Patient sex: F
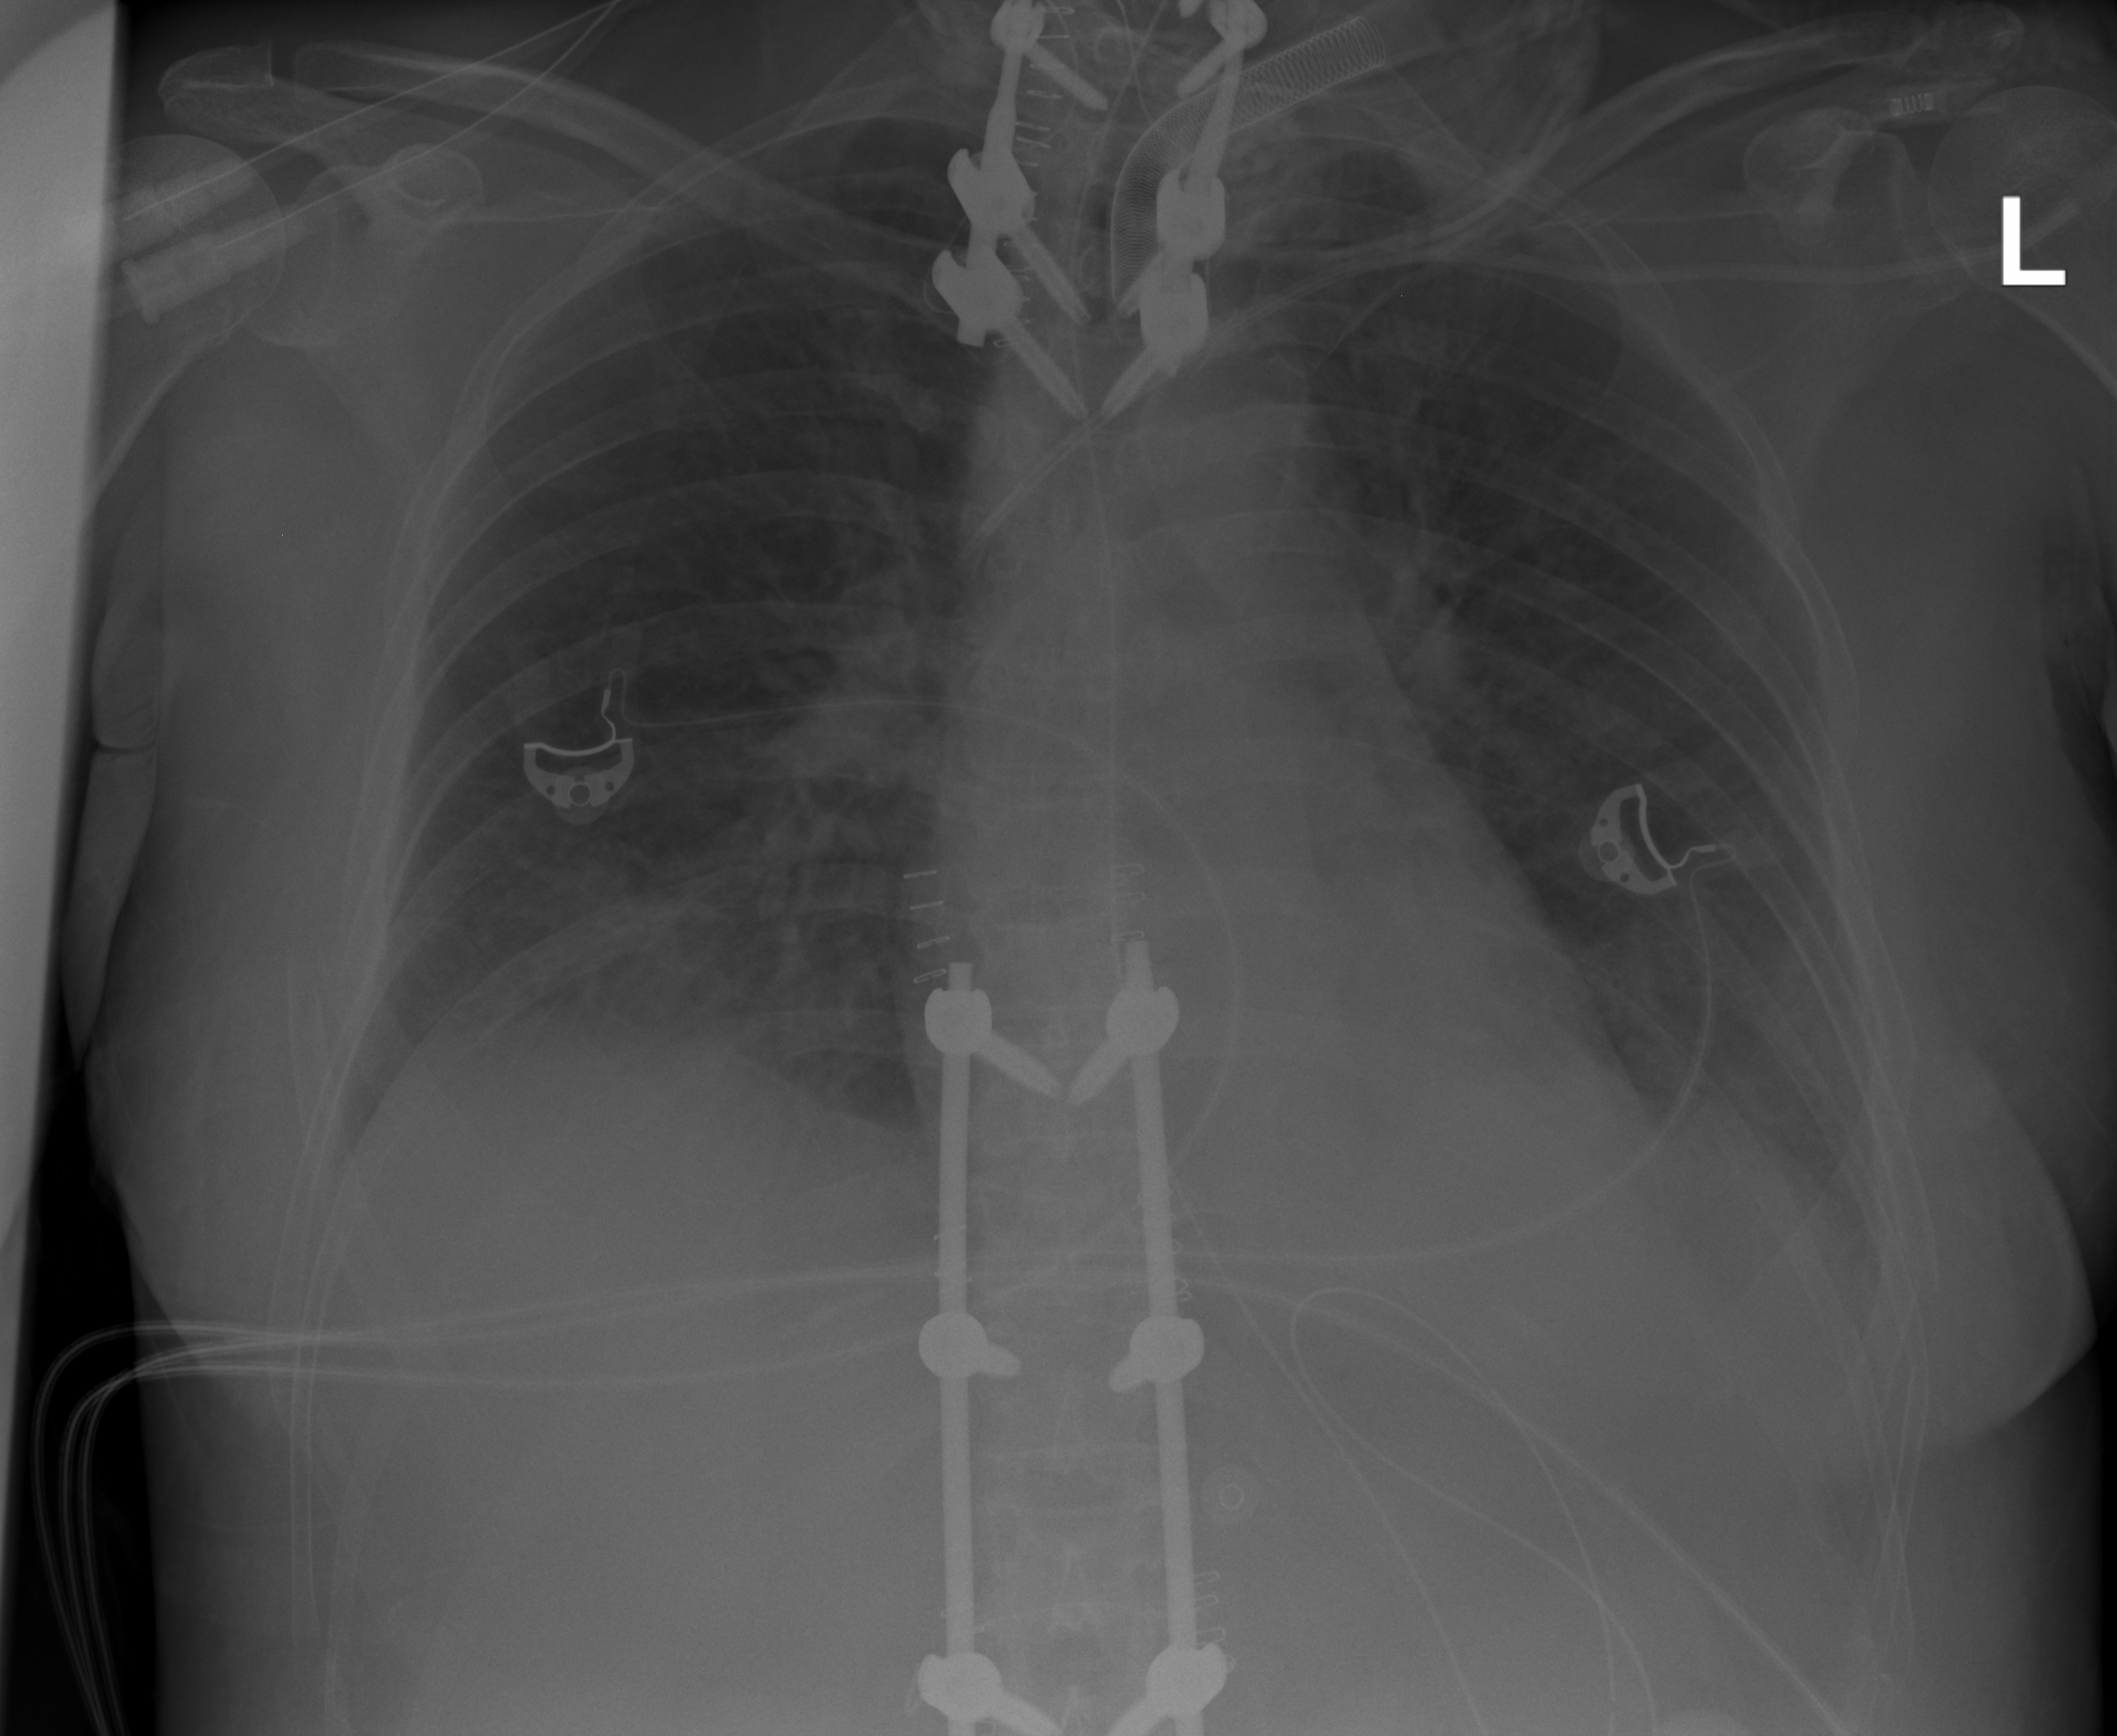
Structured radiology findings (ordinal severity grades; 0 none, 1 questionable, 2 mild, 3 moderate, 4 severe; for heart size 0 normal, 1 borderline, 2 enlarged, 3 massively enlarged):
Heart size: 0
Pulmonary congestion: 0
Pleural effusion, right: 1
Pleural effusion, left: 1
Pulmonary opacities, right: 2
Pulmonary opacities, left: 0
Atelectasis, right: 2
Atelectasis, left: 2